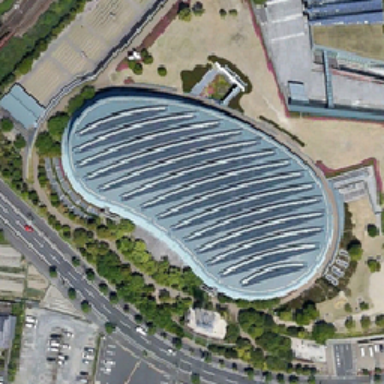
On one side of the large oval blue conference center there are roads and parking lots .